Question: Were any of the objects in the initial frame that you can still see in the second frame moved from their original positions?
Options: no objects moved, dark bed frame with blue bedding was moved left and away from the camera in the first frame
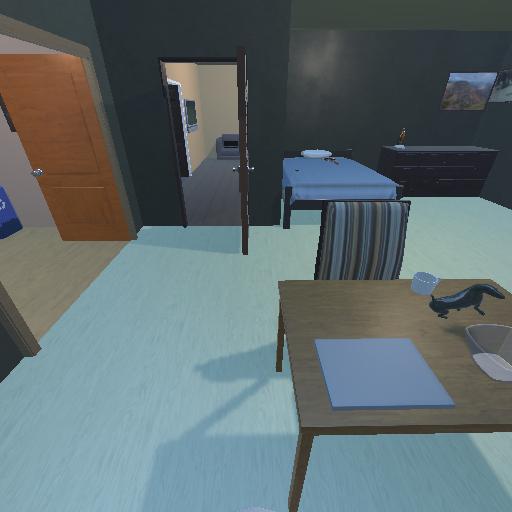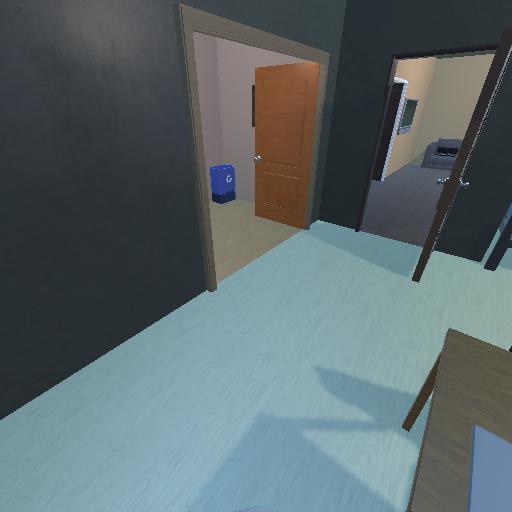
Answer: no objects moved